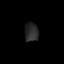
Tissue: prostate
Cell type: T cells
Senescence score: 0.2704
Nuclear area (px): 250
Mean DAPI intensity: 41.996